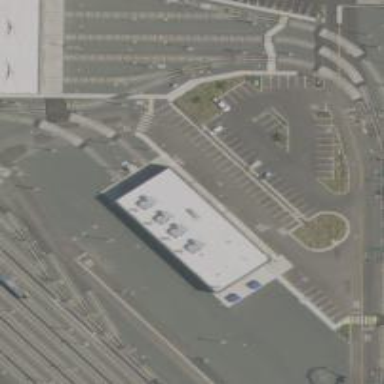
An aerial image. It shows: Light rail service yard with electrified contact line. The yard includes building passage tunnel.